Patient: sex M, age 45
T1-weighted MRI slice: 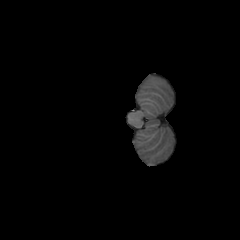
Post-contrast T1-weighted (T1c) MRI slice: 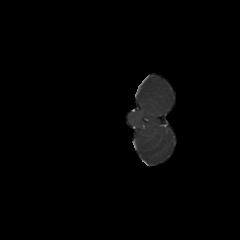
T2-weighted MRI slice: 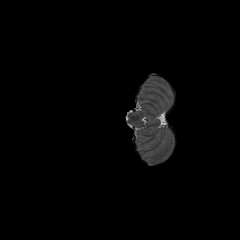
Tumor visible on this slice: no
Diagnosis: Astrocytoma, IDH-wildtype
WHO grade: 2